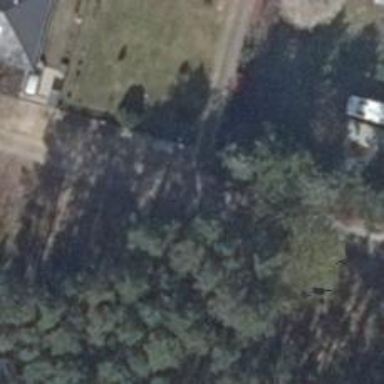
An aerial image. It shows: Gravel road in residential area.